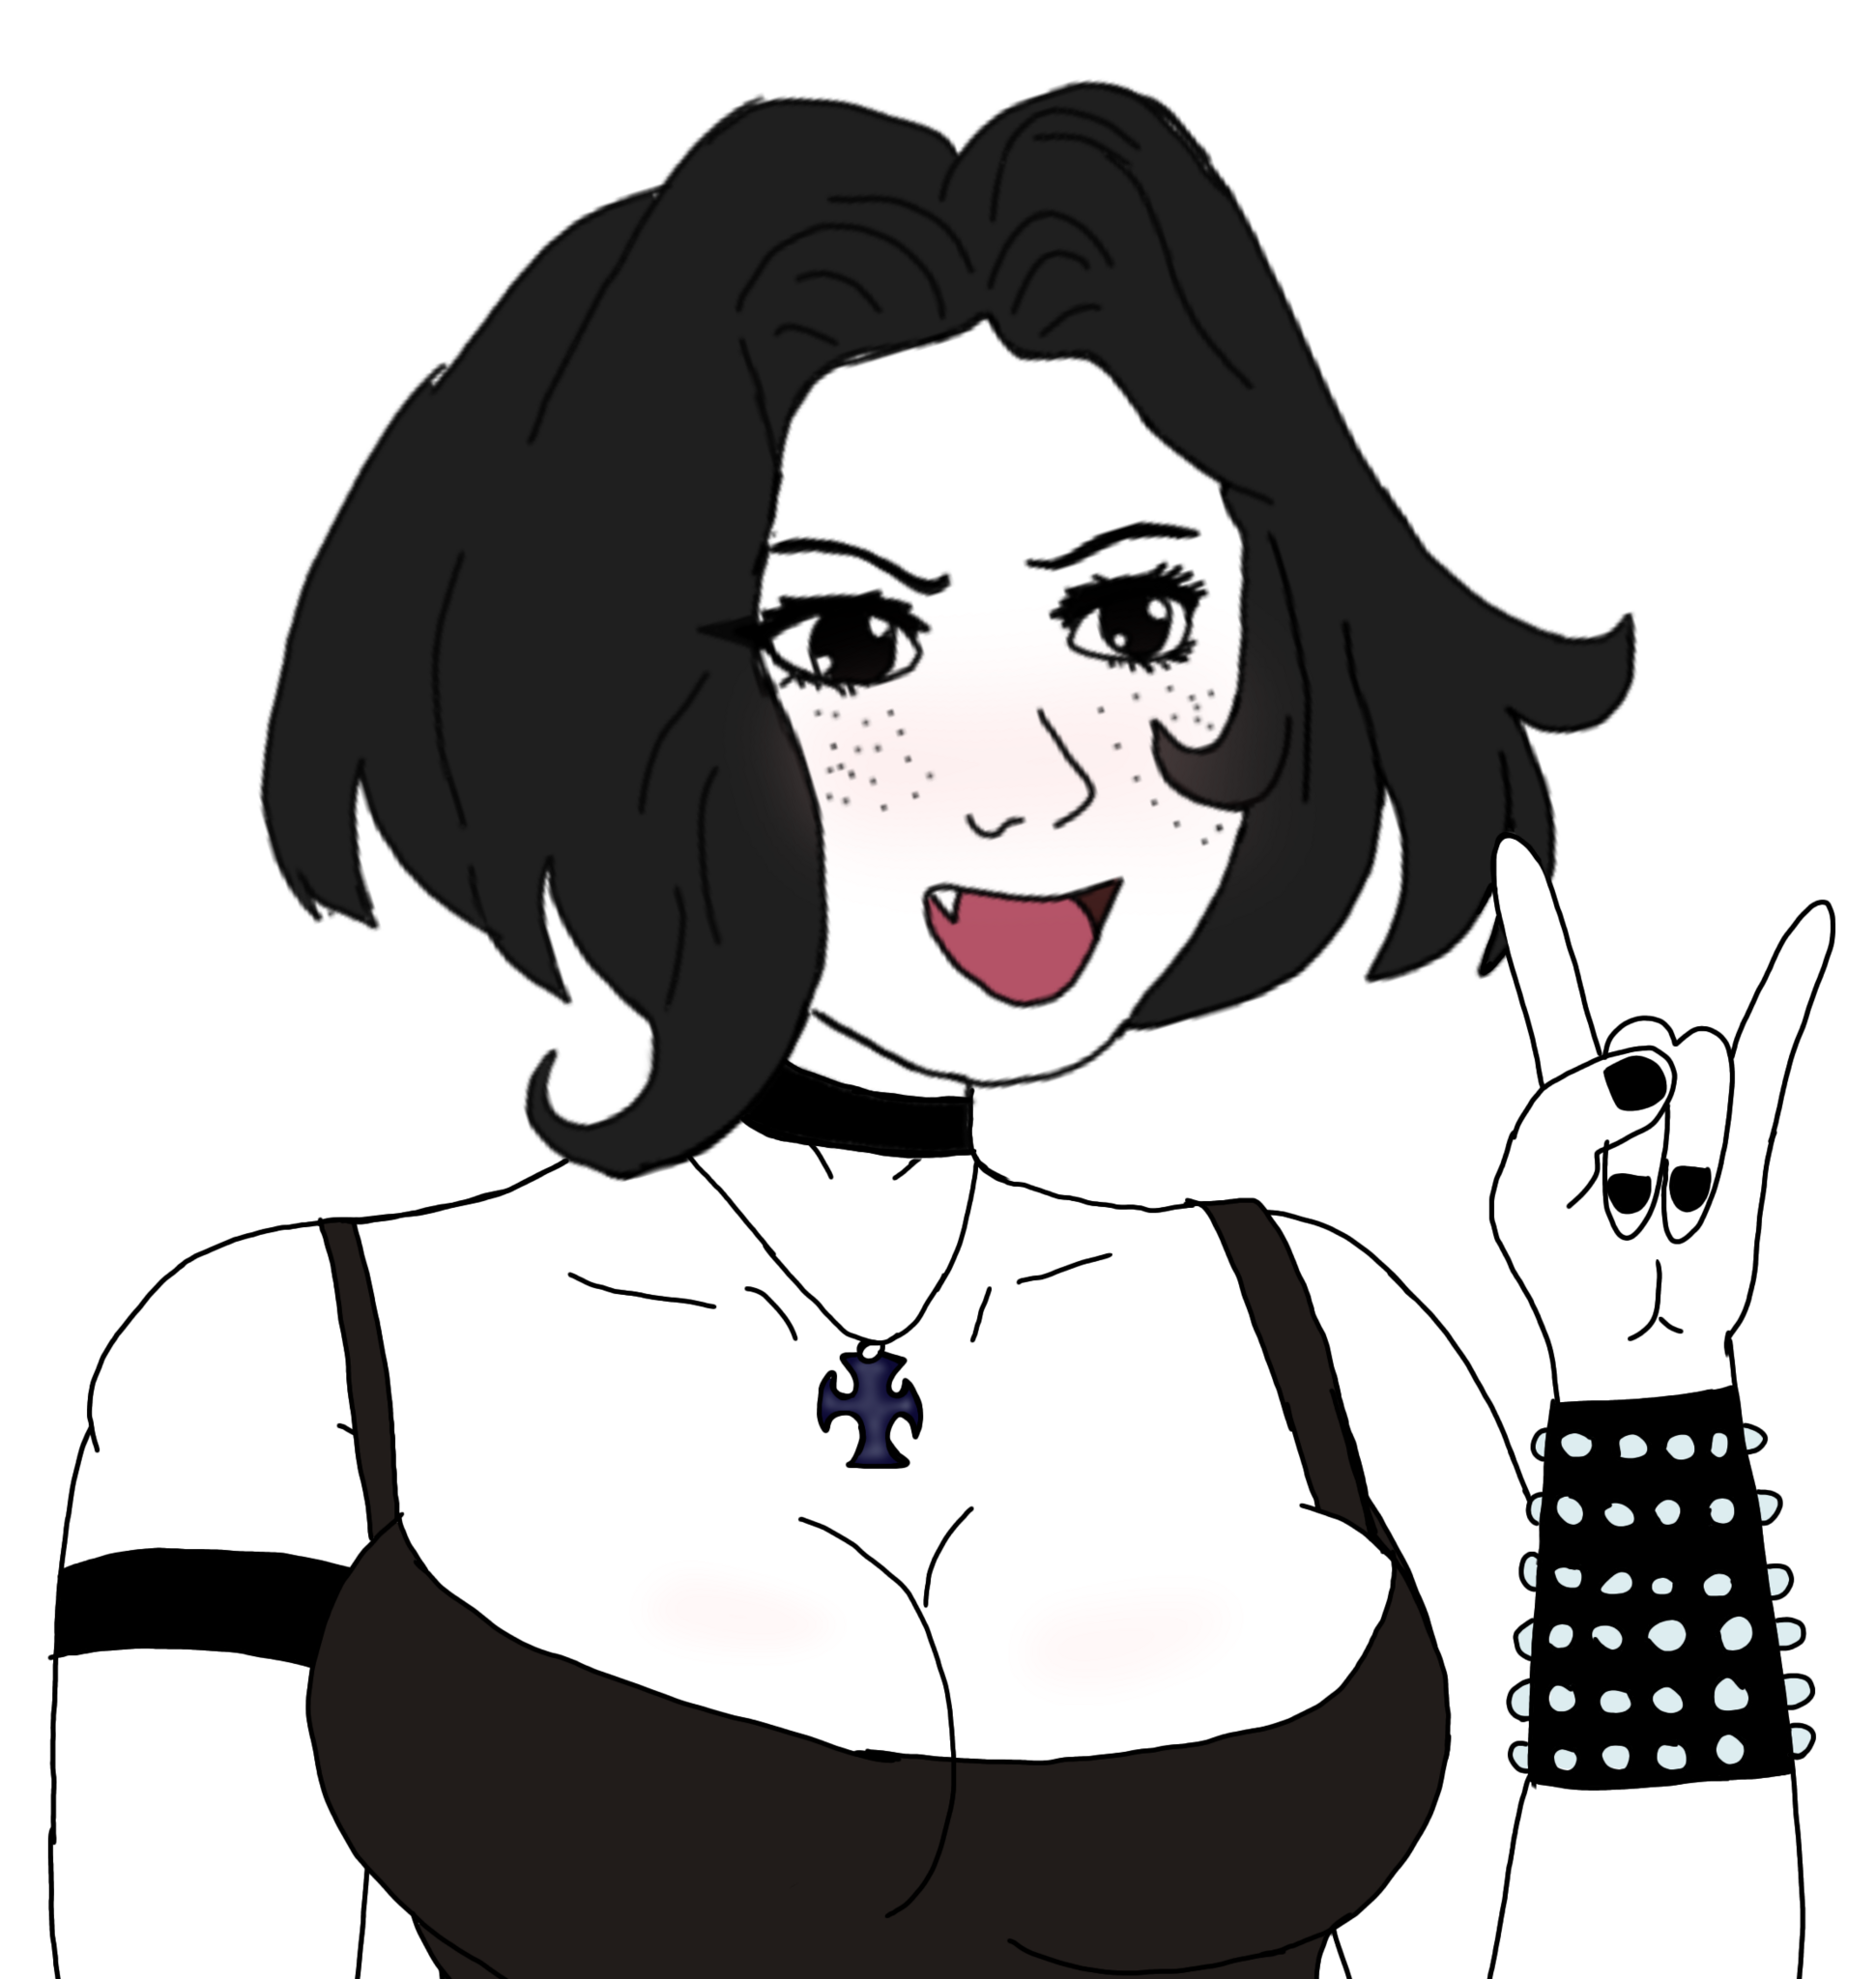
Label: 5_Doomer_Girl